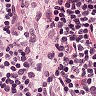
Metastatic tissue present: no